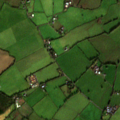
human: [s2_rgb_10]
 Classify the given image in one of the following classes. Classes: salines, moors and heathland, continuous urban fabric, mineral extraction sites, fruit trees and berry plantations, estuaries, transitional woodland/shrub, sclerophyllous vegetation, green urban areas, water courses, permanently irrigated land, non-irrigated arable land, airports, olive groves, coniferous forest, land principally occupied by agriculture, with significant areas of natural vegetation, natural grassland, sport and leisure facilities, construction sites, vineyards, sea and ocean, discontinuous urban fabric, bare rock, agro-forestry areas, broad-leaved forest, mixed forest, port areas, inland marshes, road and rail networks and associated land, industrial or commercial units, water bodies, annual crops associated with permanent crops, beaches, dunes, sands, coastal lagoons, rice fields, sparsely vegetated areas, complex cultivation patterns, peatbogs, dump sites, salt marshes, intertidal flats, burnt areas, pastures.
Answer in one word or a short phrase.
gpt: non-irrigated arable land, pastures, coniferous forest